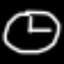
Label: clock